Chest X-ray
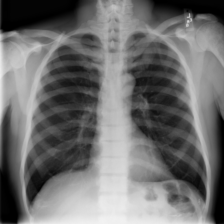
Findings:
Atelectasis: negative
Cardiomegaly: negative
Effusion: negative
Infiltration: negative
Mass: negative
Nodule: negative
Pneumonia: negative
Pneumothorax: negative
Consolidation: negative
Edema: negative
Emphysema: negative
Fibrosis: negative
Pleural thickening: negative
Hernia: negative